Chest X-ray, PA view. Patient: 26 years old, sex M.
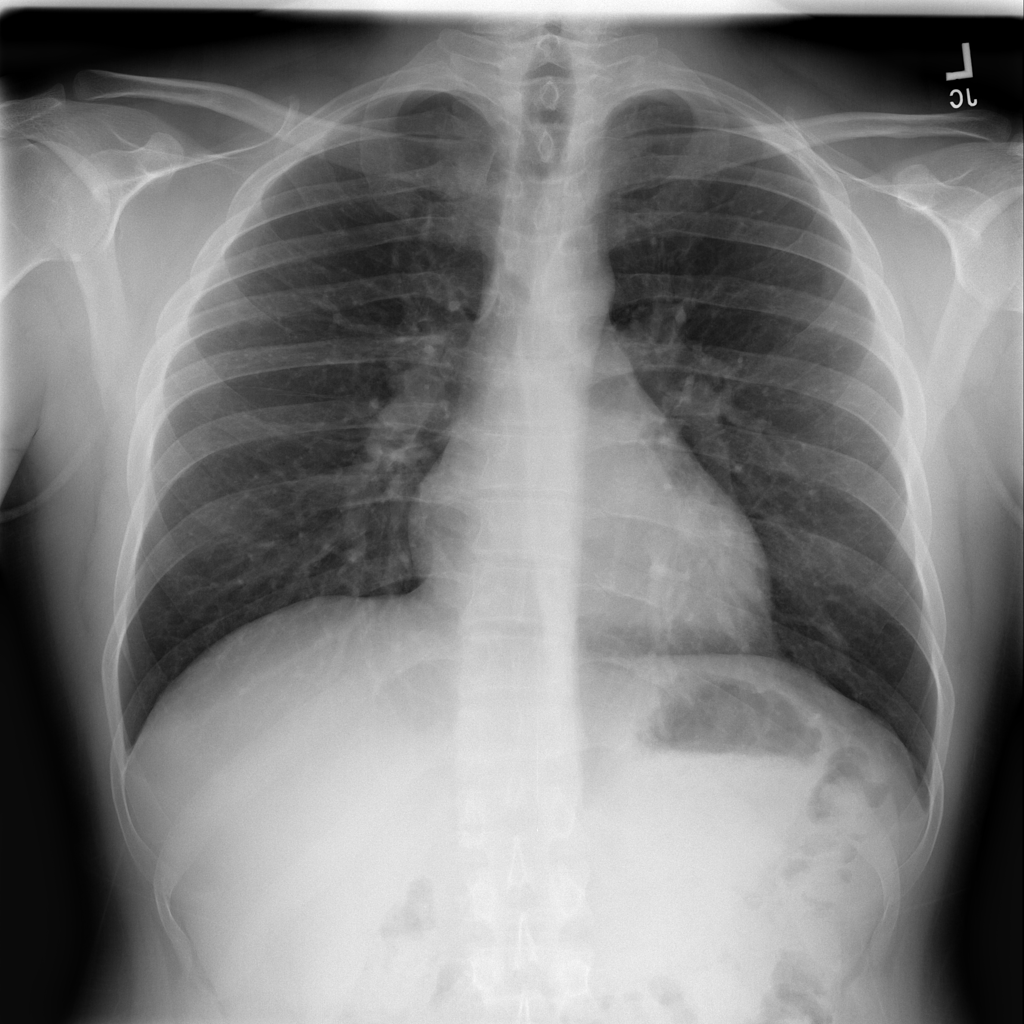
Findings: No Finding